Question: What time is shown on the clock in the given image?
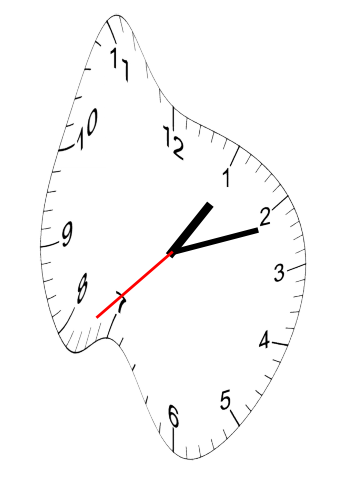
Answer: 01:11:38